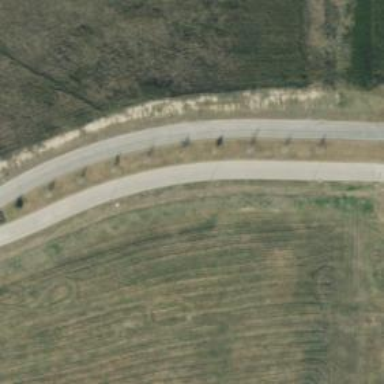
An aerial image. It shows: Unclassified road.